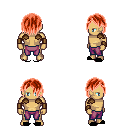
a pixel art fantasy rpg character, male body template, human, tanned skin, leather shoulder armor, magenta pants, red bangs hairstyle, leather bracers, black slippers, four views (front, back, left, right), 2x2 character sprite sheet, small pixel art, hard edges, no anti-aliasing